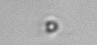
Label: nanoplankton_mix